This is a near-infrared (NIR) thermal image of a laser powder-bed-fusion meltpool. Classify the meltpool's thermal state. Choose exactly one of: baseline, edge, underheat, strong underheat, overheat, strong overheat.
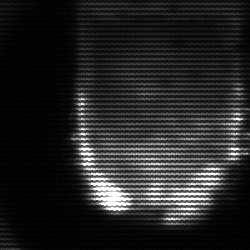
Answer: baseline